Field crop: maize
Growth stage: 2
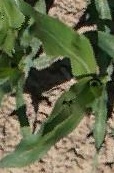
Species: maize